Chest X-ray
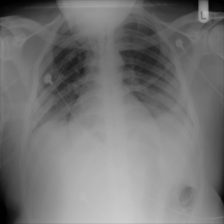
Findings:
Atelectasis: negative
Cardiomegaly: negative
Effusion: negative
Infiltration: positive
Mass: negative
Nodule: negative
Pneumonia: negative
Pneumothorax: negative
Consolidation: negative
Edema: negative
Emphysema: negative
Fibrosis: negative
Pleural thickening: negative
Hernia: negative